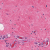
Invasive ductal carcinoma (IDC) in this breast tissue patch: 0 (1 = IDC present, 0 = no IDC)